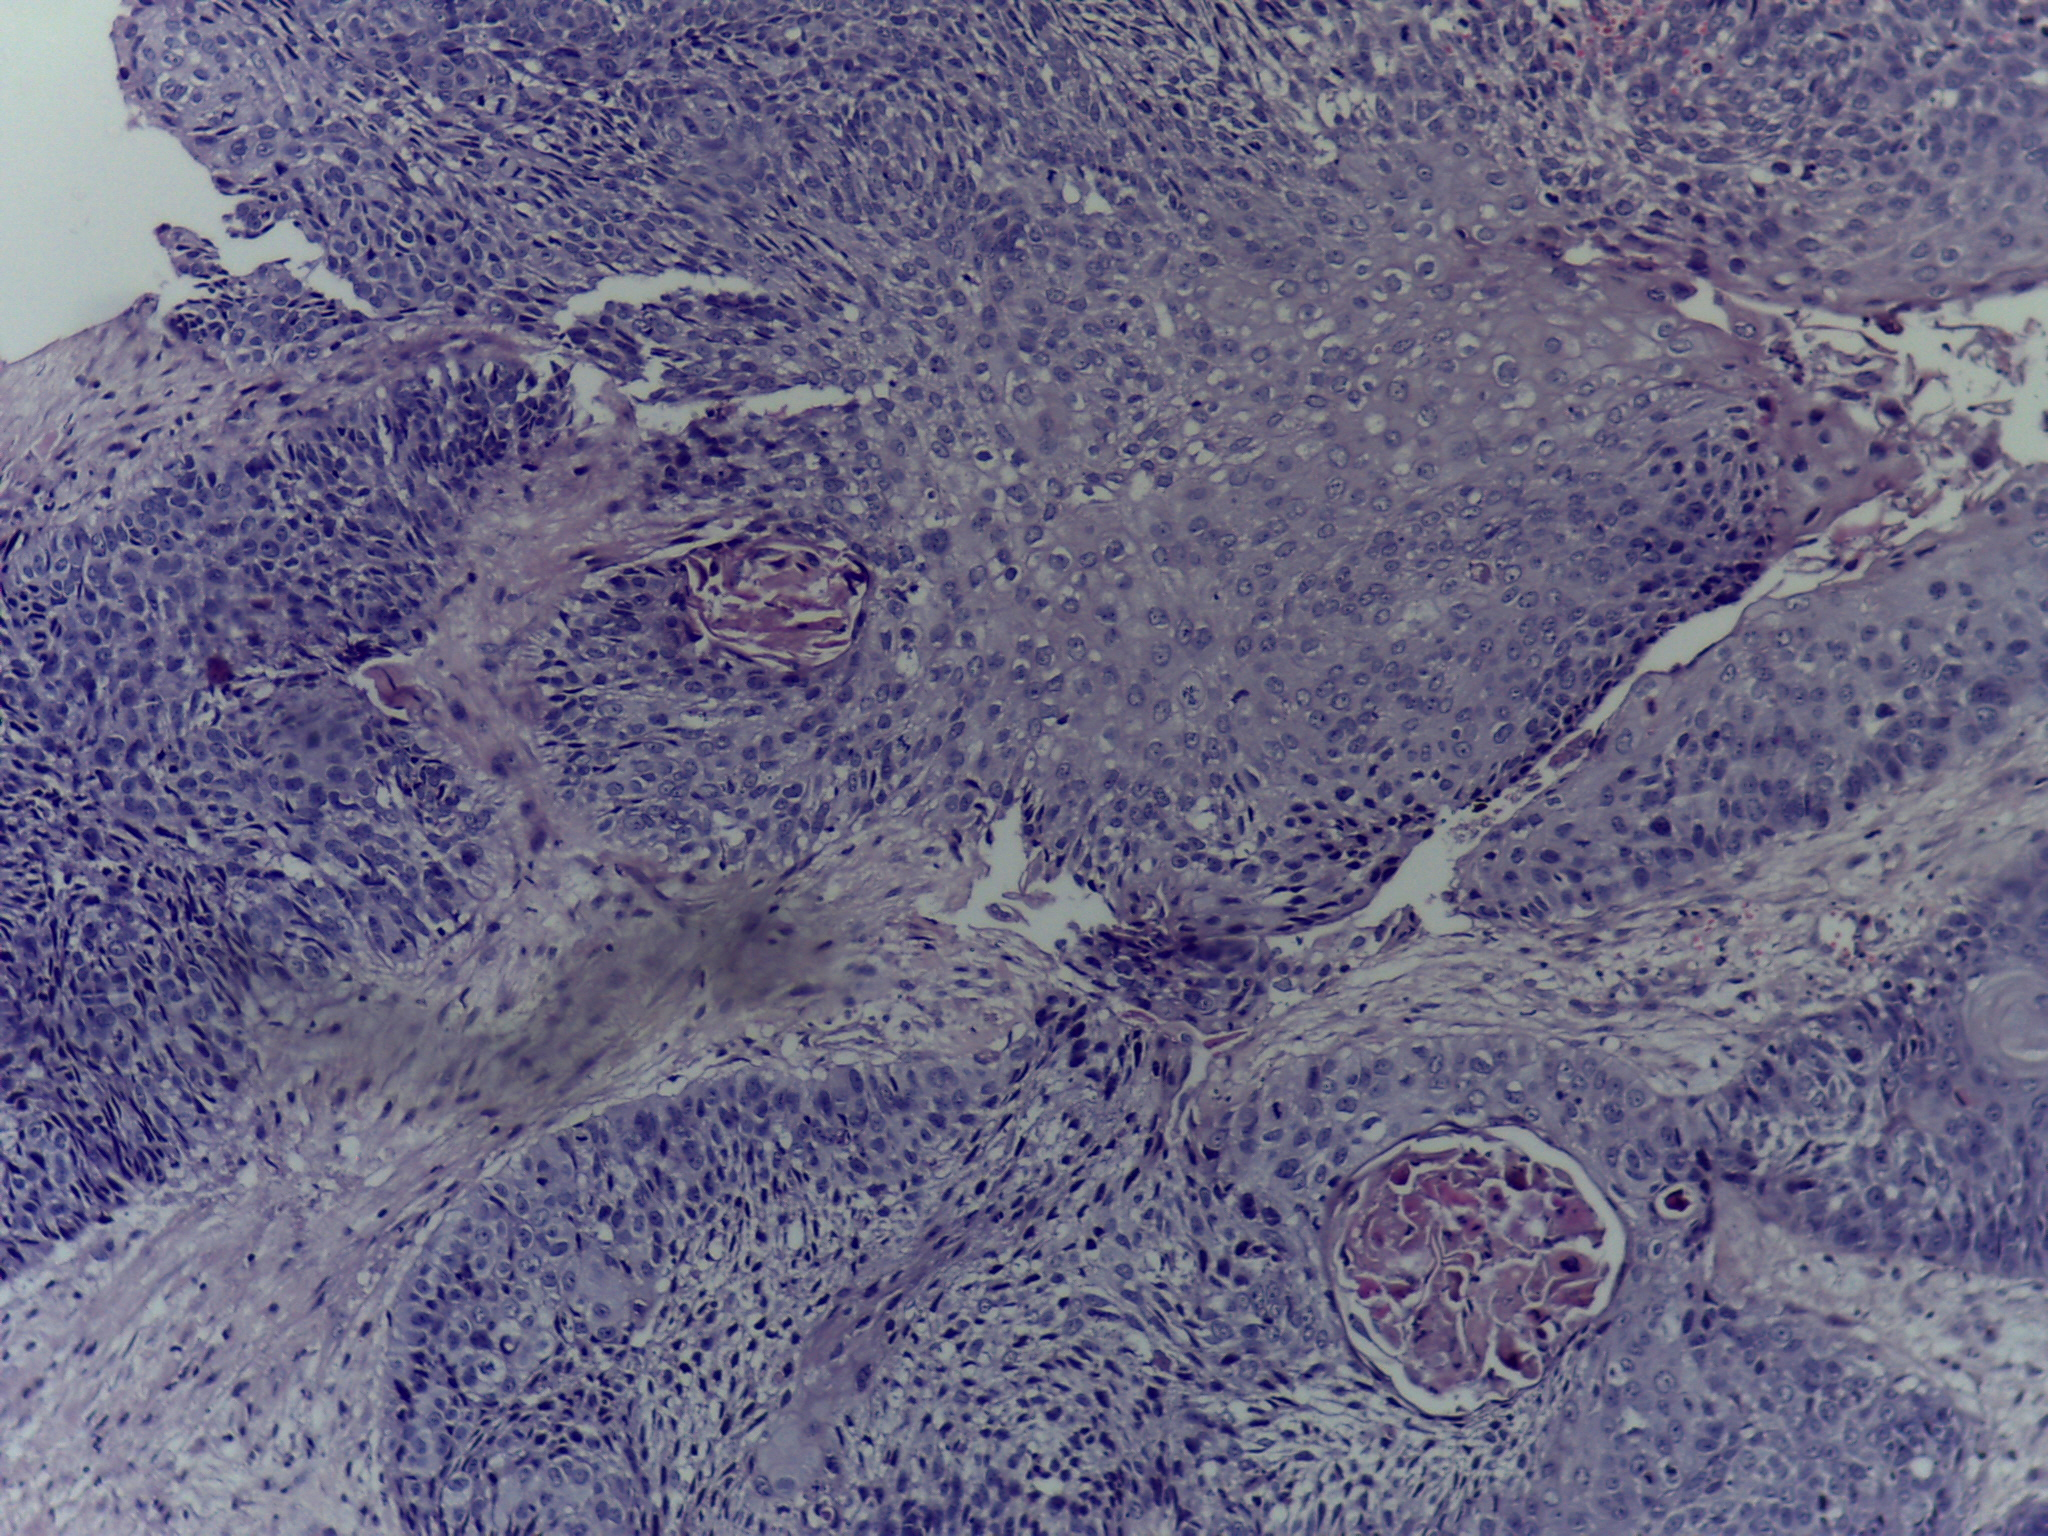
Diagnosis: OSCC